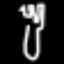
Label: fork